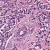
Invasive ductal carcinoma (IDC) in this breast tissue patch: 1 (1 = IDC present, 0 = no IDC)